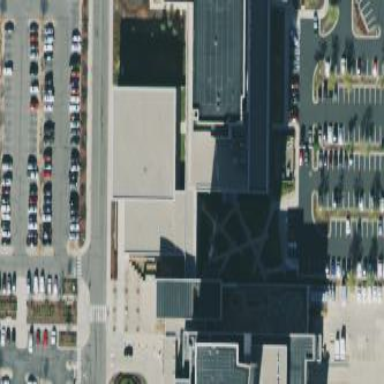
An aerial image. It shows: Hospital building.